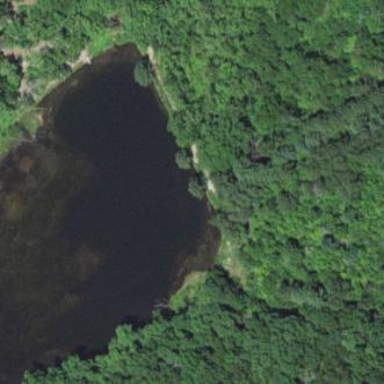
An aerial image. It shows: Pond surrounded by natural water.